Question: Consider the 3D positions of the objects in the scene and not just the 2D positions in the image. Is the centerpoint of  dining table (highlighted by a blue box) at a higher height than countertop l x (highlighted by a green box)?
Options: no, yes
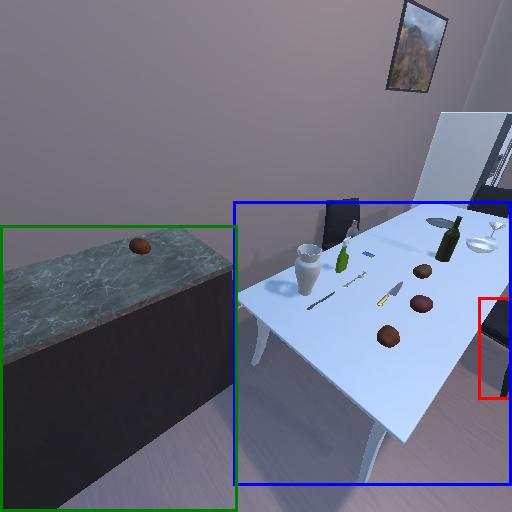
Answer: no